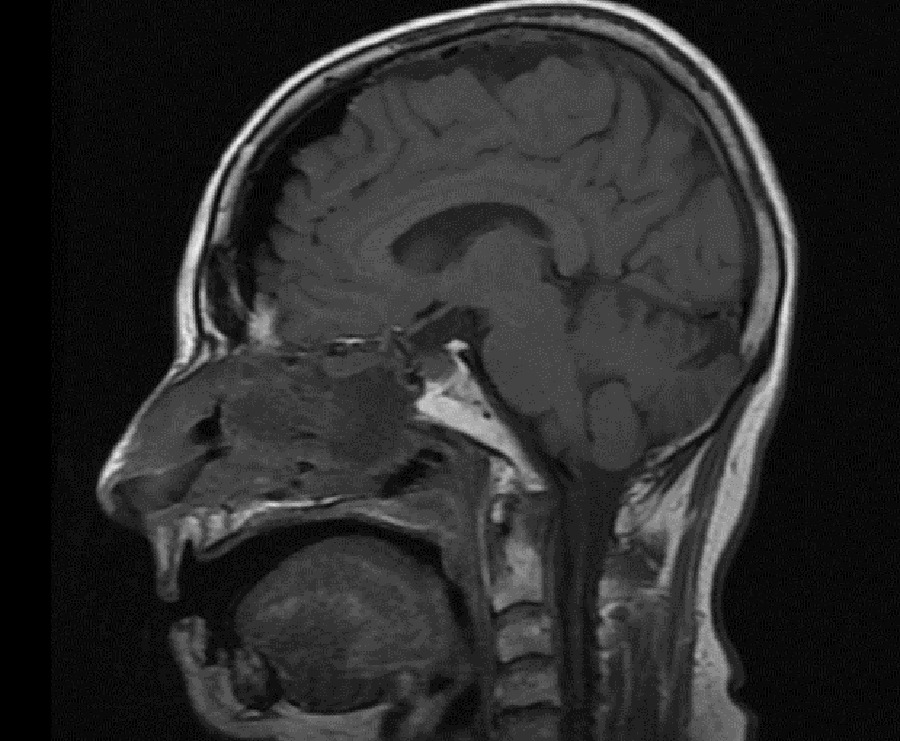
Label: pituitary